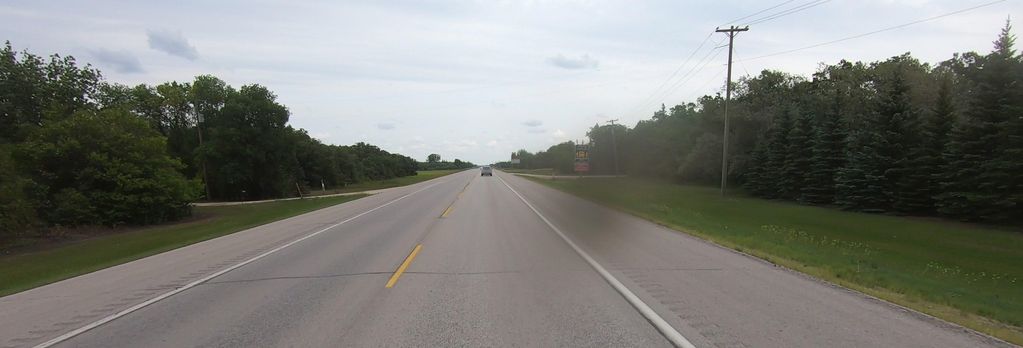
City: winnipeg